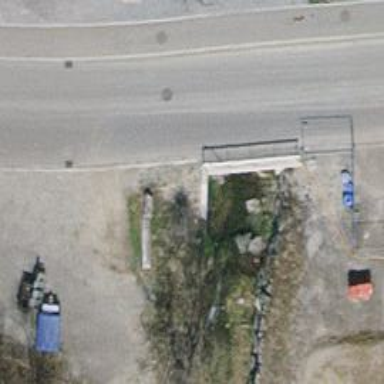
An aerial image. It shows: Culvert tunnel.